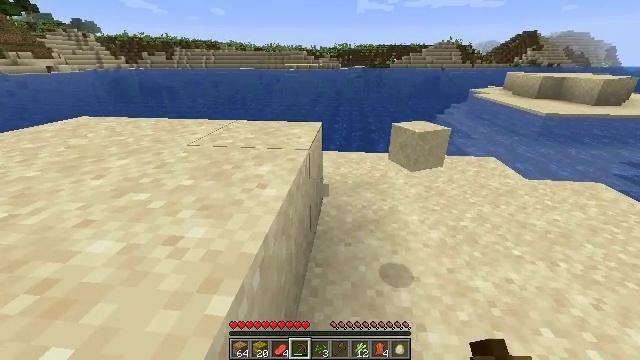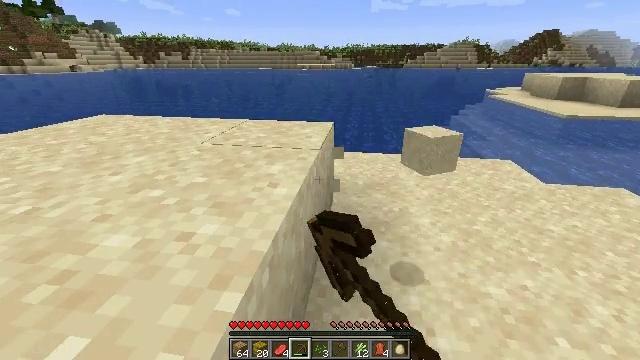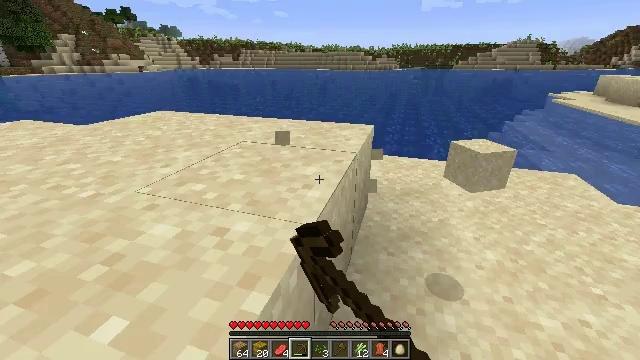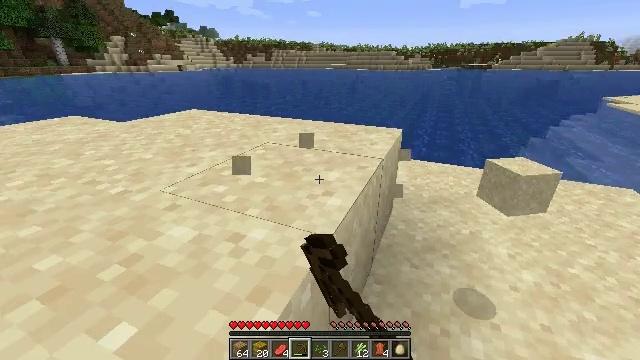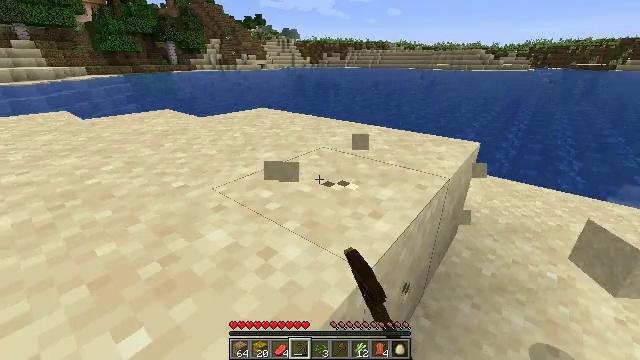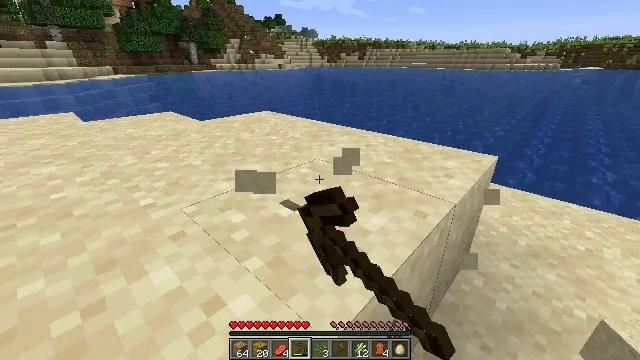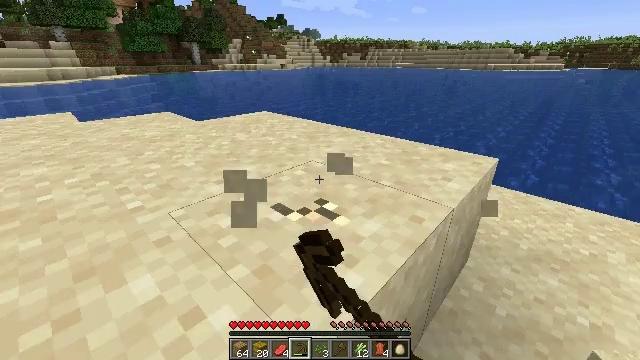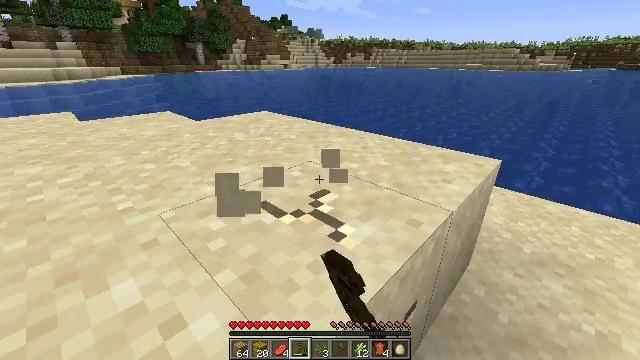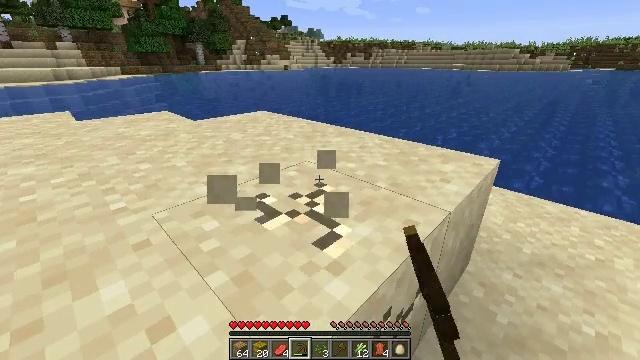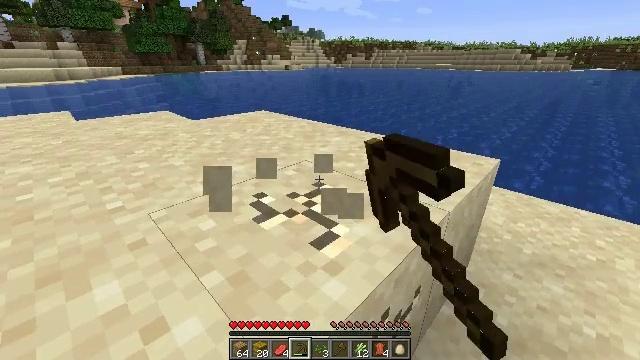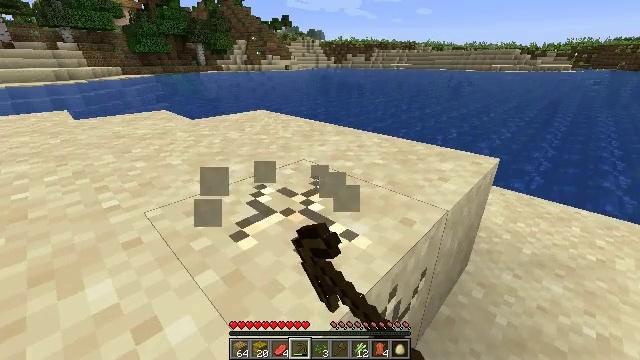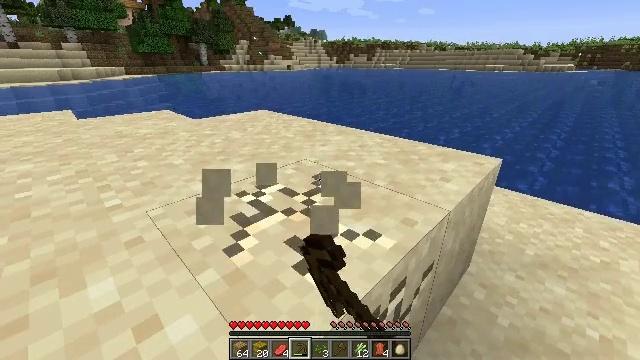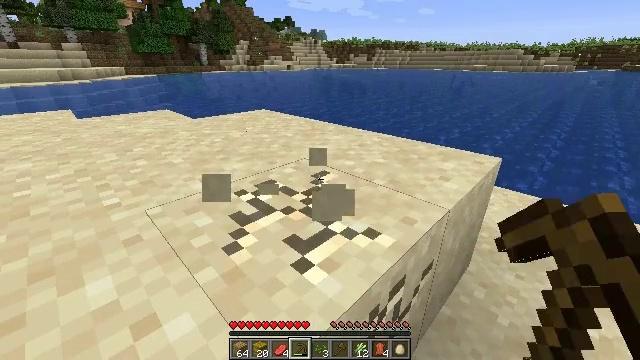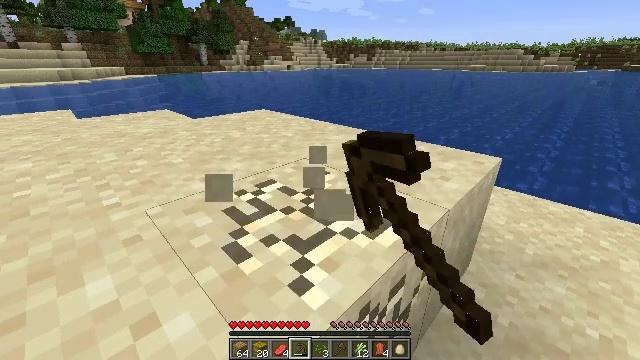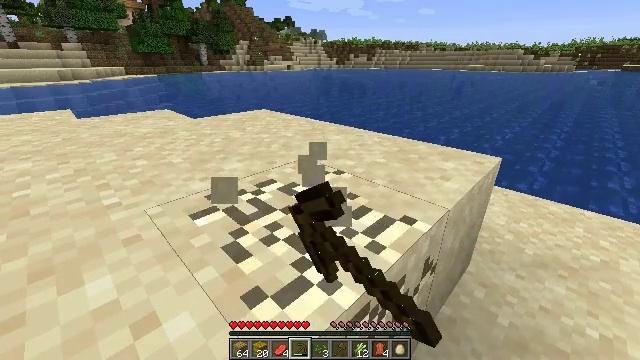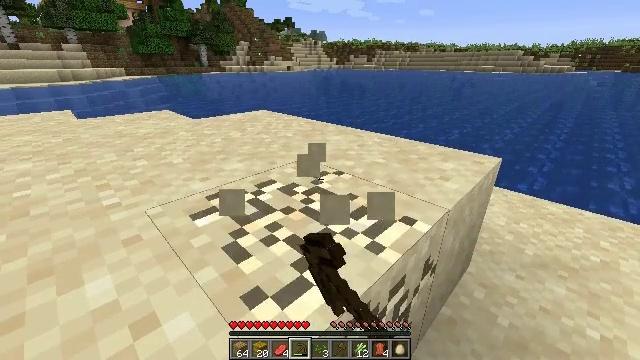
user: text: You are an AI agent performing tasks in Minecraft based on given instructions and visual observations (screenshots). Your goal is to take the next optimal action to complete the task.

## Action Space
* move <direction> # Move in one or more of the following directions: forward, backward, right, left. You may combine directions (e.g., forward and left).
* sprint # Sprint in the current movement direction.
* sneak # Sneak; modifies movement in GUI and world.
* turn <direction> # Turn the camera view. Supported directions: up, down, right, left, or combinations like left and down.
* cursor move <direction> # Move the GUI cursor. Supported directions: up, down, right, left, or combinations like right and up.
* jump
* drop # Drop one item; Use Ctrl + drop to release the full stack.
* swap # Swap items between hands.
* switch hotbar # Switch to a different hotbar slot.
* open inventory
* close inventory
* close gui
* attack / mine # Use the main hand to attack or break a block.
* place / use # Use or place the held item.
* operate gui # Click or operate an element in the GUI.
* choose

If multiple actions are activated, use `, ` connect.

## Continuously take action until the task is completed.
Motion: motion action
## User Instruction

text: Gather sand from the desert.
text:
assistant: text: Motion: turn left, attack / mine
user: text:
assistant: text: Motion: move forward, turn left, attack / mine
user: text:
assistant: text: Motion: move forward, turn left, attack / mine
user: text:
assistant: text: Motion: move forward, turn left, attack / mine
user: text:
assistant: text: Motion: move forward, turn left, attack / mine
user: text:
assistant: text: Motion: attack / mine
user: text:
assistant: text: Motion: attack / mine
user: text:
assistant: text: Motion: attack / mine
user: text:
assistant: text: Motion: attack / mine
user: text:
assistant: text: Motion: attack / mine
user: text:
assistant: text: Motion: attack / mine
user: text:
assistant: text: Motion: attack / mine
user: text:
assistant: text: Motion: attack / mine
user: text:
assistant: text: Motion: attack / mine
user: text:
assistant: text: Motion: attack / mine
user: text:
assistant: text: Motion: attack / mine
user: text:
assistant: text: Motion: attack / mine
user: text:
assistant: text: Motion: attack / mine
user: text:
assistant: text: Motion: attack / mine
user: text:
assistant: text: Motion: attack / mine
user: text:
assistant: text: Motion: attack / mine
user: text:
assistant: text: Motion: attack / mine
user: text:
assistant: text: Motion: attack / mine
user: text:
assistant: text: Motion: attack / mine
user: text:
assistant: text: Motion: attack / mine
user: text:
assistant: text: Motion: attack / mine
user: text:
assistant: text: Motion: attack / mine
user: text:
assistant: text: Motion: turn right, attack / mine
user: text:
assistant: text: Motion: turn right, attack / mine
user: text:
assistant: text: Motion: attack / mine